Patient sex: F
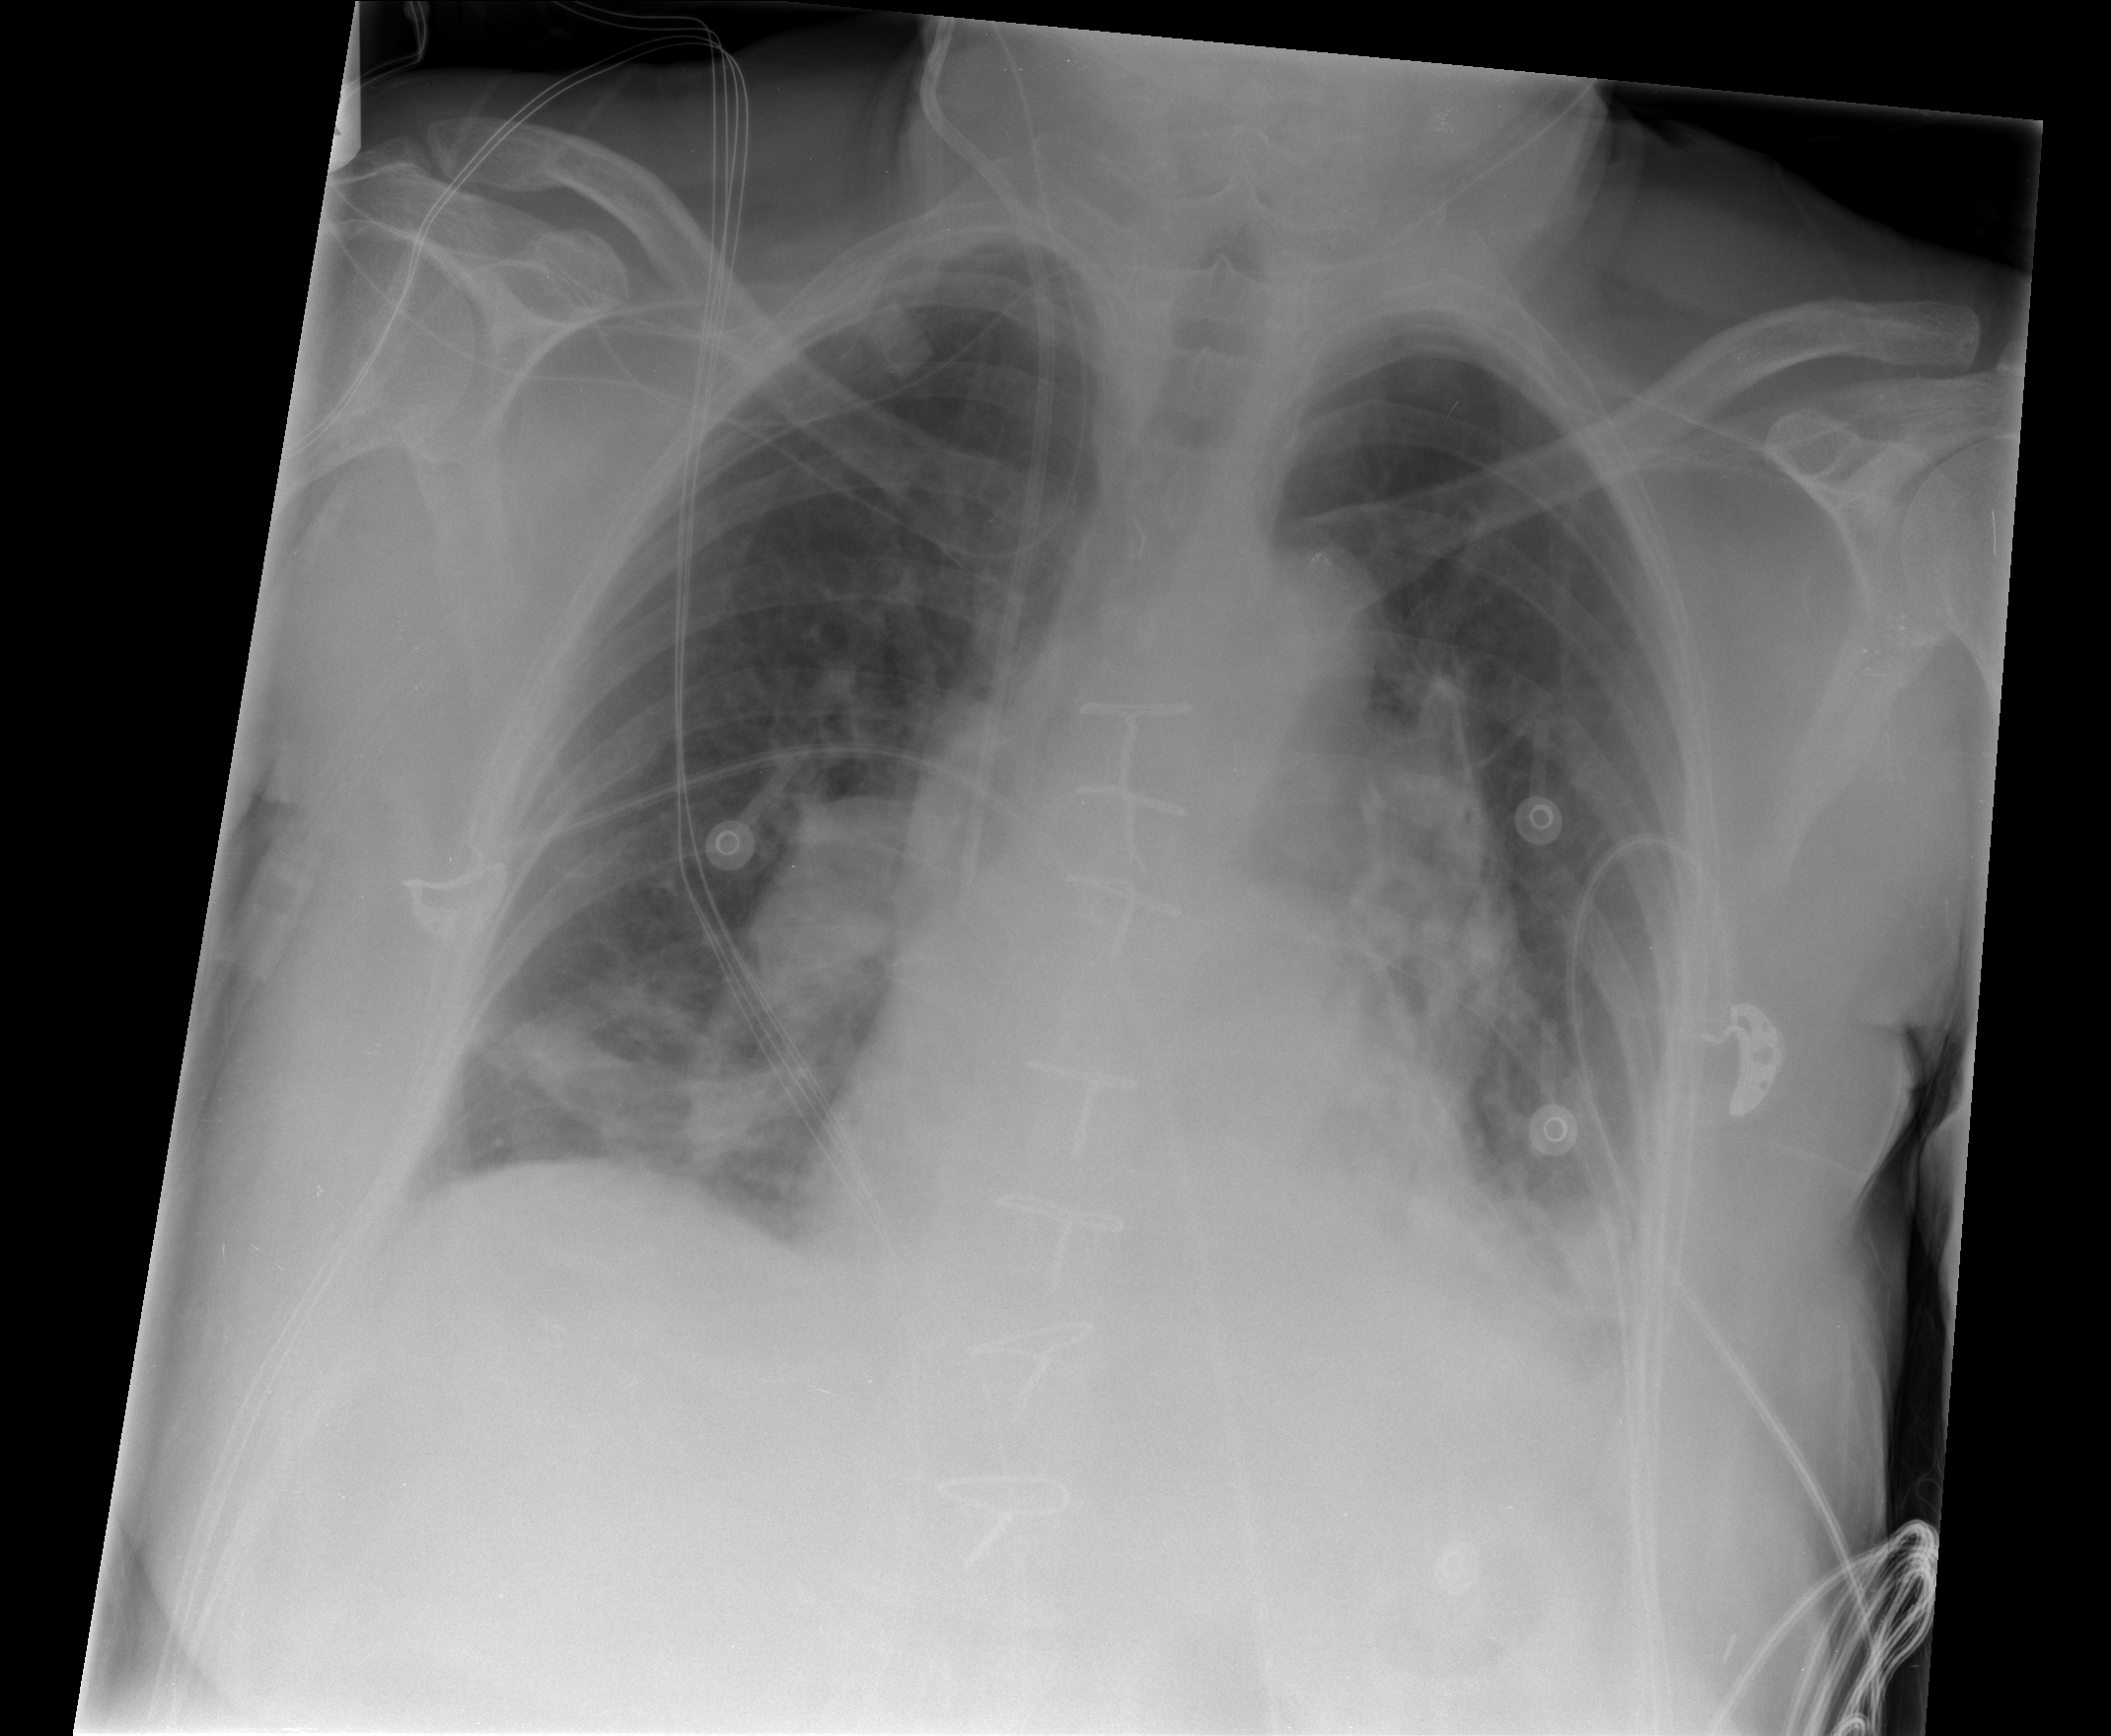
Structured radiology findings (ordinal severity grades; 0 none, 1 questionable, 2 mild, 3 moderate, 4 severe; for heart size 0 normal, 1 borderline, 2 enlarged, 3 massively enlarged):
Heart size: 1
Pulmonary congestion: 0
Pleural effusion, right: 1
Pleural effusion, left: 2
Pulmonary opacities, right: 1
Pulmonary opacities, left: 0
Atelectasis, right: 2
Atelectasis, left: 2